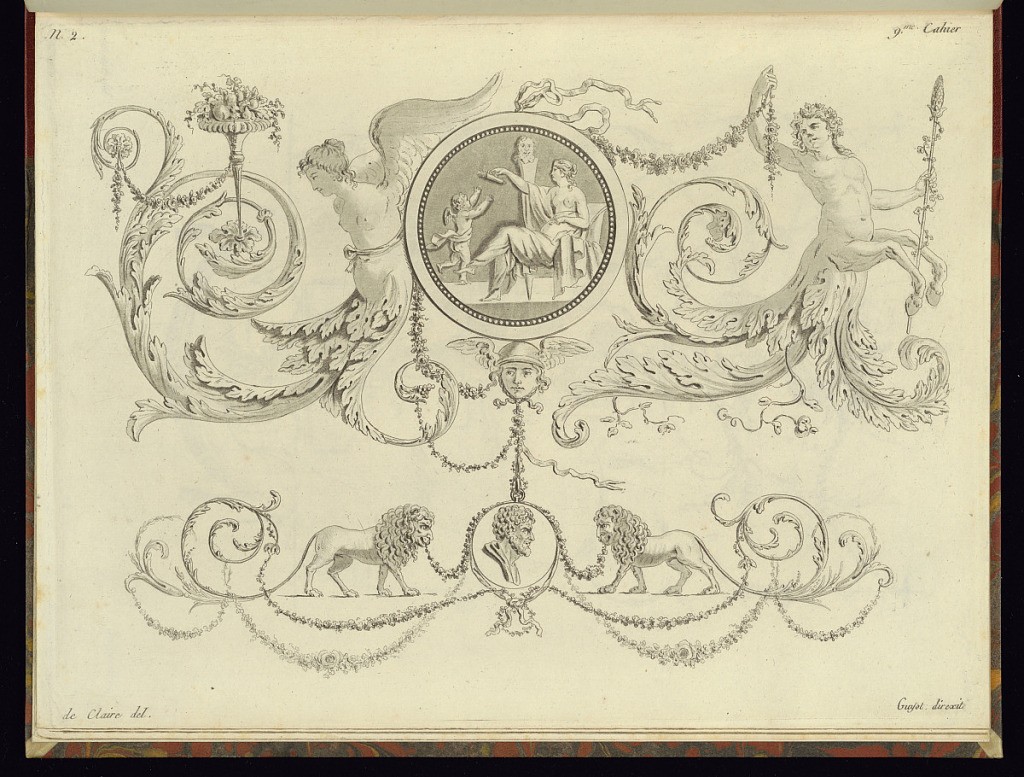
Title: Arabesque Designs
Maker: Pierre Thomas Le Clerc, French, ca. 1740 - ca. 1796
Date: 1788
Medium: Etching and aquatint on laid paper
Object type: Print
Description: A horizontal arabesque ornament design with neoclassical motifs, featuring roundels with figures, Apollo's head, vases of fruit and flowers, terminal mythological figures - winged woman and centaur, lions, a profile portrait, scrolling acanthus leaves, and foliage, festoons of flowers, and beads, fleurons, and rosettes. The plate is signed and numbered.